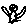
Label: bird